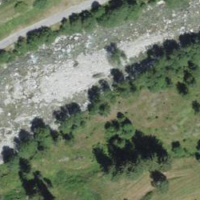
EUNIS habitat code: 23
Species observed at this site:
Trichius fasciatus
Aphantopus hyperantus
Hoplia argentea
Zygaena filipendulae
Aporia crataegi
Turdus merula
Chrysolina coerulans
Lycopus europaeus
Knautia arvensis
Graphosoma italicum
Epiblema foenella
Aculepeira ceropegia
Erythranthe guttata
Scotopteryx chenopodiata
Deilephila elpenor
Anastrangalia dubia